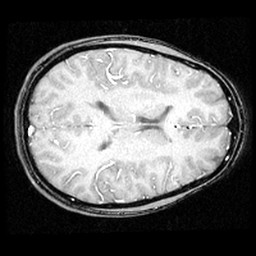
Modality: inplaneT1
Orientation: axial
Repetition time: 0.2 s
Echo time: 0.0036 s